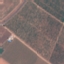
Label: PermanentCrop